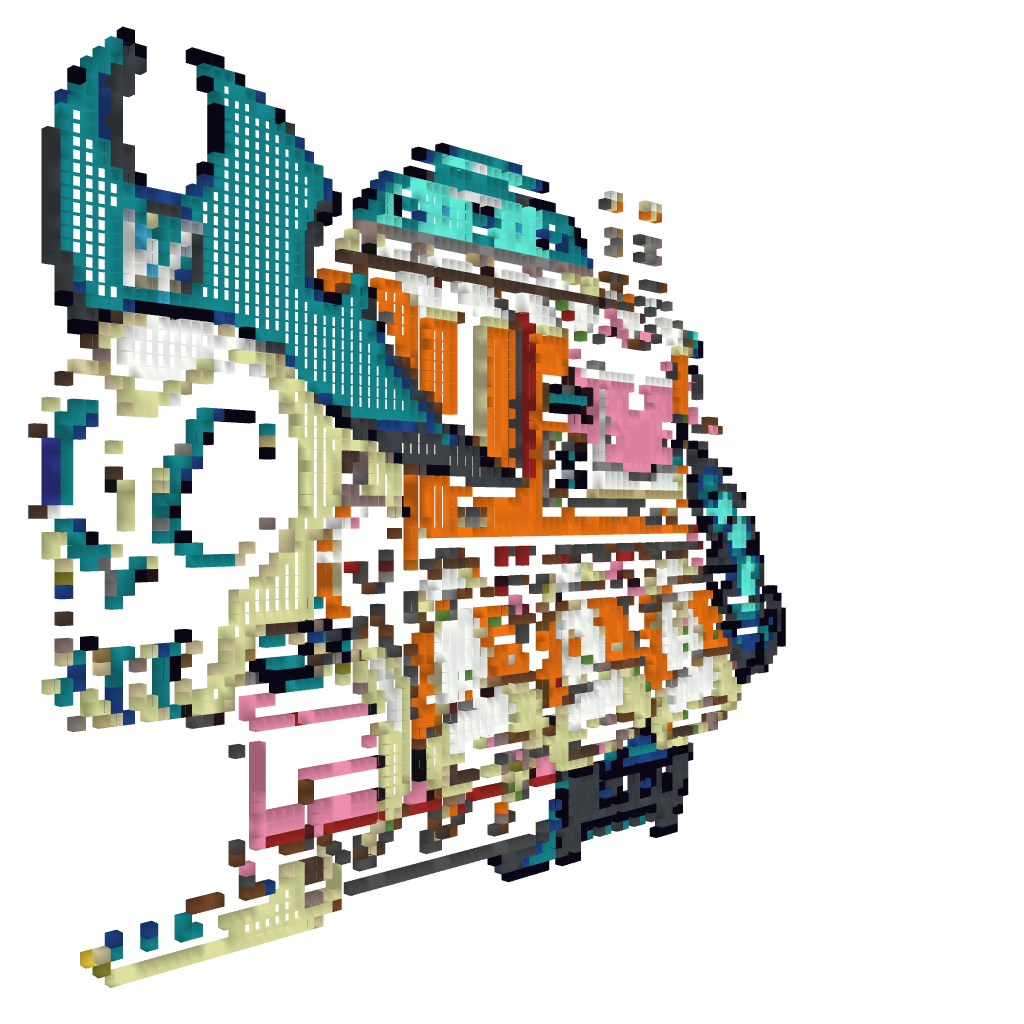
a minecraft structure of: Wily Machine #10 (ErnieCIII)